Question:
if Column "A" was empty how can i make excel assign unique no# to unique cells and duplicated no# to duplicated cells just like the image attached.
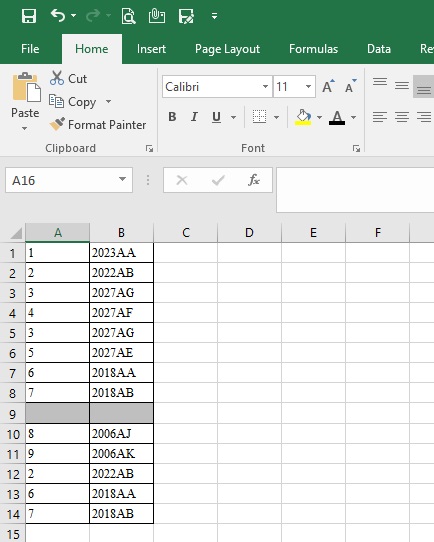
Answer: While I am sure there is probably an easier way to accomplish your task, this one seems to work okay (disclaimer: lightly tested).
So essentially, 'serialNumber' attempts to find the highest value in 'Col A'. If none is found, it's assigned a value of '1'.
'RetCel' attempts to set itself to a previous cell that matches. If no match is found, it will assign the current 'serialNumber' value. If a match is found, then it will use the value of the match.
'serialNumber' only increases itself when the value has been used.
'''
Option Explicit
Sub AssignUnique()
On Error GoTo ErrHandler
Dim ws As Worksheet, RngA As Range, RngB As Range, cel As Range
Set ws = ThisWorkbook.Worksheets("Sheet3")
Set RngA = ws.UsedRange.Columns("A")
Set RngB = ws.UsedRange.Columns("B")
If RngA.Column = 2 Then
'In the event RngA is empty, UsedRange will make it col B
Set RngA = RngA.Offset(, -1)
Set RngB = RngB.Offset(, -1)
If RngA.Column <> 1 Then
Err.Raise vbObjectError + 1000, , "Error setting RngA"
End If
End If
Dim RetCel As Range, serialNumber As Long
serialNumber = WorksheetFunction.Max(RngA)
If serialNumber = 0 Then serialNumber = 1
For Each cel In RngB.Cells
Set RetCel = Nothing
On Error Resume Next
Set RetCel = ws.Cells.Find(cel.Value, After:=Cells(cel.Row - 1, 2), _
SearchDirection:=xlPrevious)
Debug.Print RetCel.Address
On Error GoTo ErrHandler
If cel.Value = vbNullString Then
'Do Nothing
ElseIf RetCel Is Nothing Then
cel.Offset(, -1).Value = serialNumber
serialNumber = serialNumber + 1
Else
cel.Offset(, -1).Value = RetCel.Offset(, -1).Value
If cel.Offset(, -1).Value = vbNullString Then
cel.Offset(, -1).Value = serialNumber
serialNumber = serialNumber + 1
End If
End If
Next cel
Exit Sub
ErrHandler:
MsgBox Err.Description, vbCritical, "Runtime # " & Err.Number
End Sub
'''